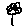
Label: flower